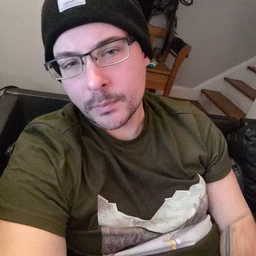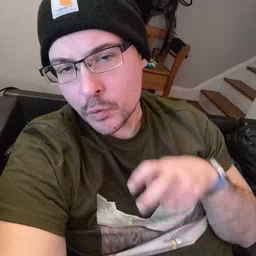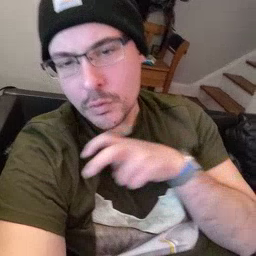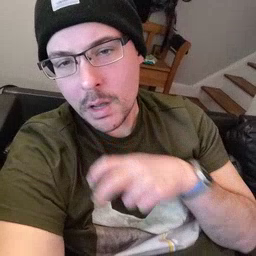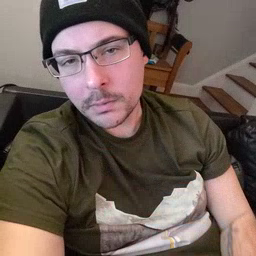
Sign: ride